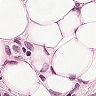
Metastatic tissue present: yes